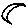
Label: moon